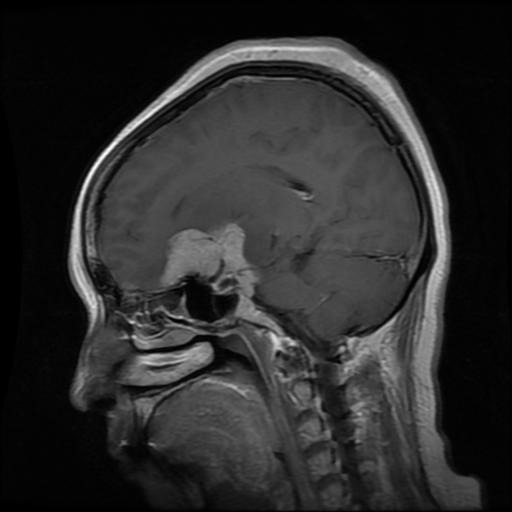
Label: meningioma